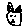
Label: cat